Question: I'm trying to replicate spotlight's view behaviour. Have added blurred adaptive background to NSWindow using:
'''
NSVisualEffectView *visualEffectView = [[NSVisualEffectView alloc] initWithFrame:[self bounds]];
[visualEffectView setAutoresizingMask:NSViewWidthSizable | NSViewHeightSizable];
visualEffectView.material = NSVisualEffectMaterialMediumLight;
visualEffectView.blendingMode = NSVisualEffectBlendingModeBehindWindow;
visualEffectView.wantsLayer = true;
visualEffectView.state = NSVisualEffectStateActive;
visualEffectView.layer.cornerRadius = 7.5;
[self addSubview:visualEffectView];
'''
The problem is that background does work, but text and other elements inside the window don't adapt to the background below window correctly.
Here is the image.
.
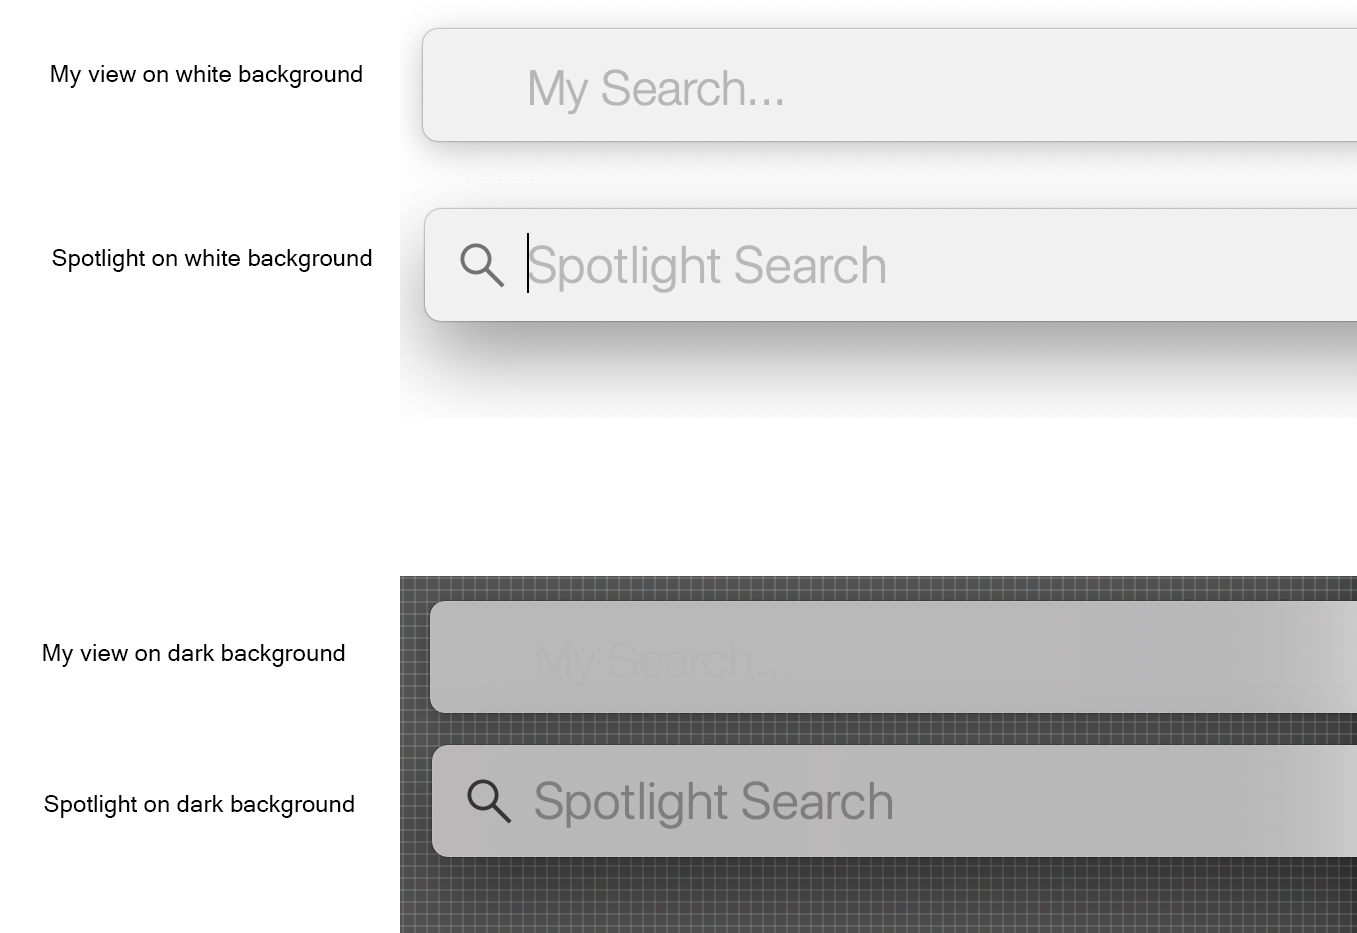
Answer: Solved. By adding subviews to visualEffectView instead of self.